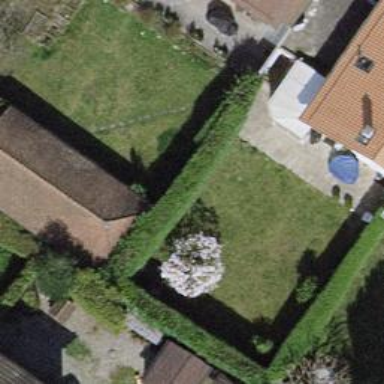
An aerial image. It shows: Garden enclosed by fence.